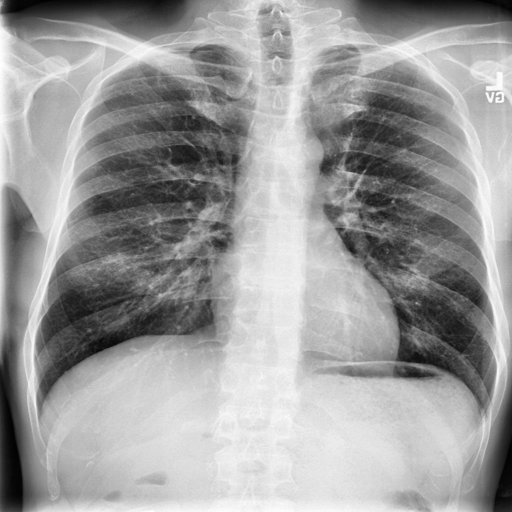
Finding: NORMAL